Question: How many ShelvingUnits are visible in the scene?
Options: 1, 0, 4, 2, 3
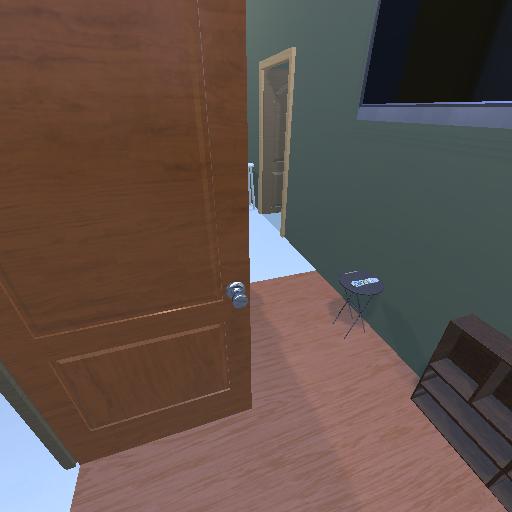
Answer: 1